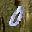
Label: 0